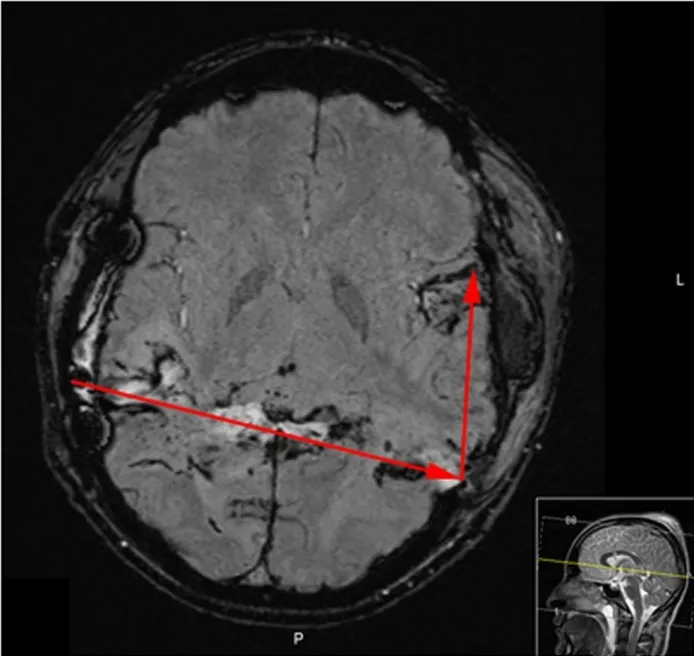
MRI performed [susceptibility weighted imaging protocol (SWI)] on day 16 after injury reveals bilateral temporal damage and hemorrhage along the bullet, yet no signs of ischemic injury.
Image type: radiology (mri)